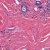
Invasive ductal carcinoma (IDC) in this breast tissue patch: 1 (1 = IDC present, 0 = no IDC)